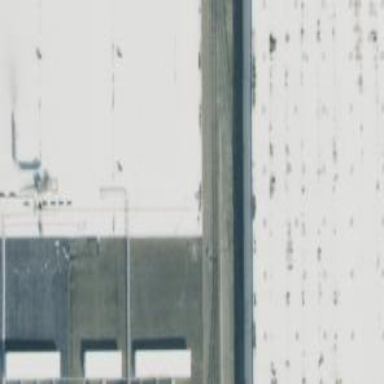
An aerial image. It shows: Rail spur service.